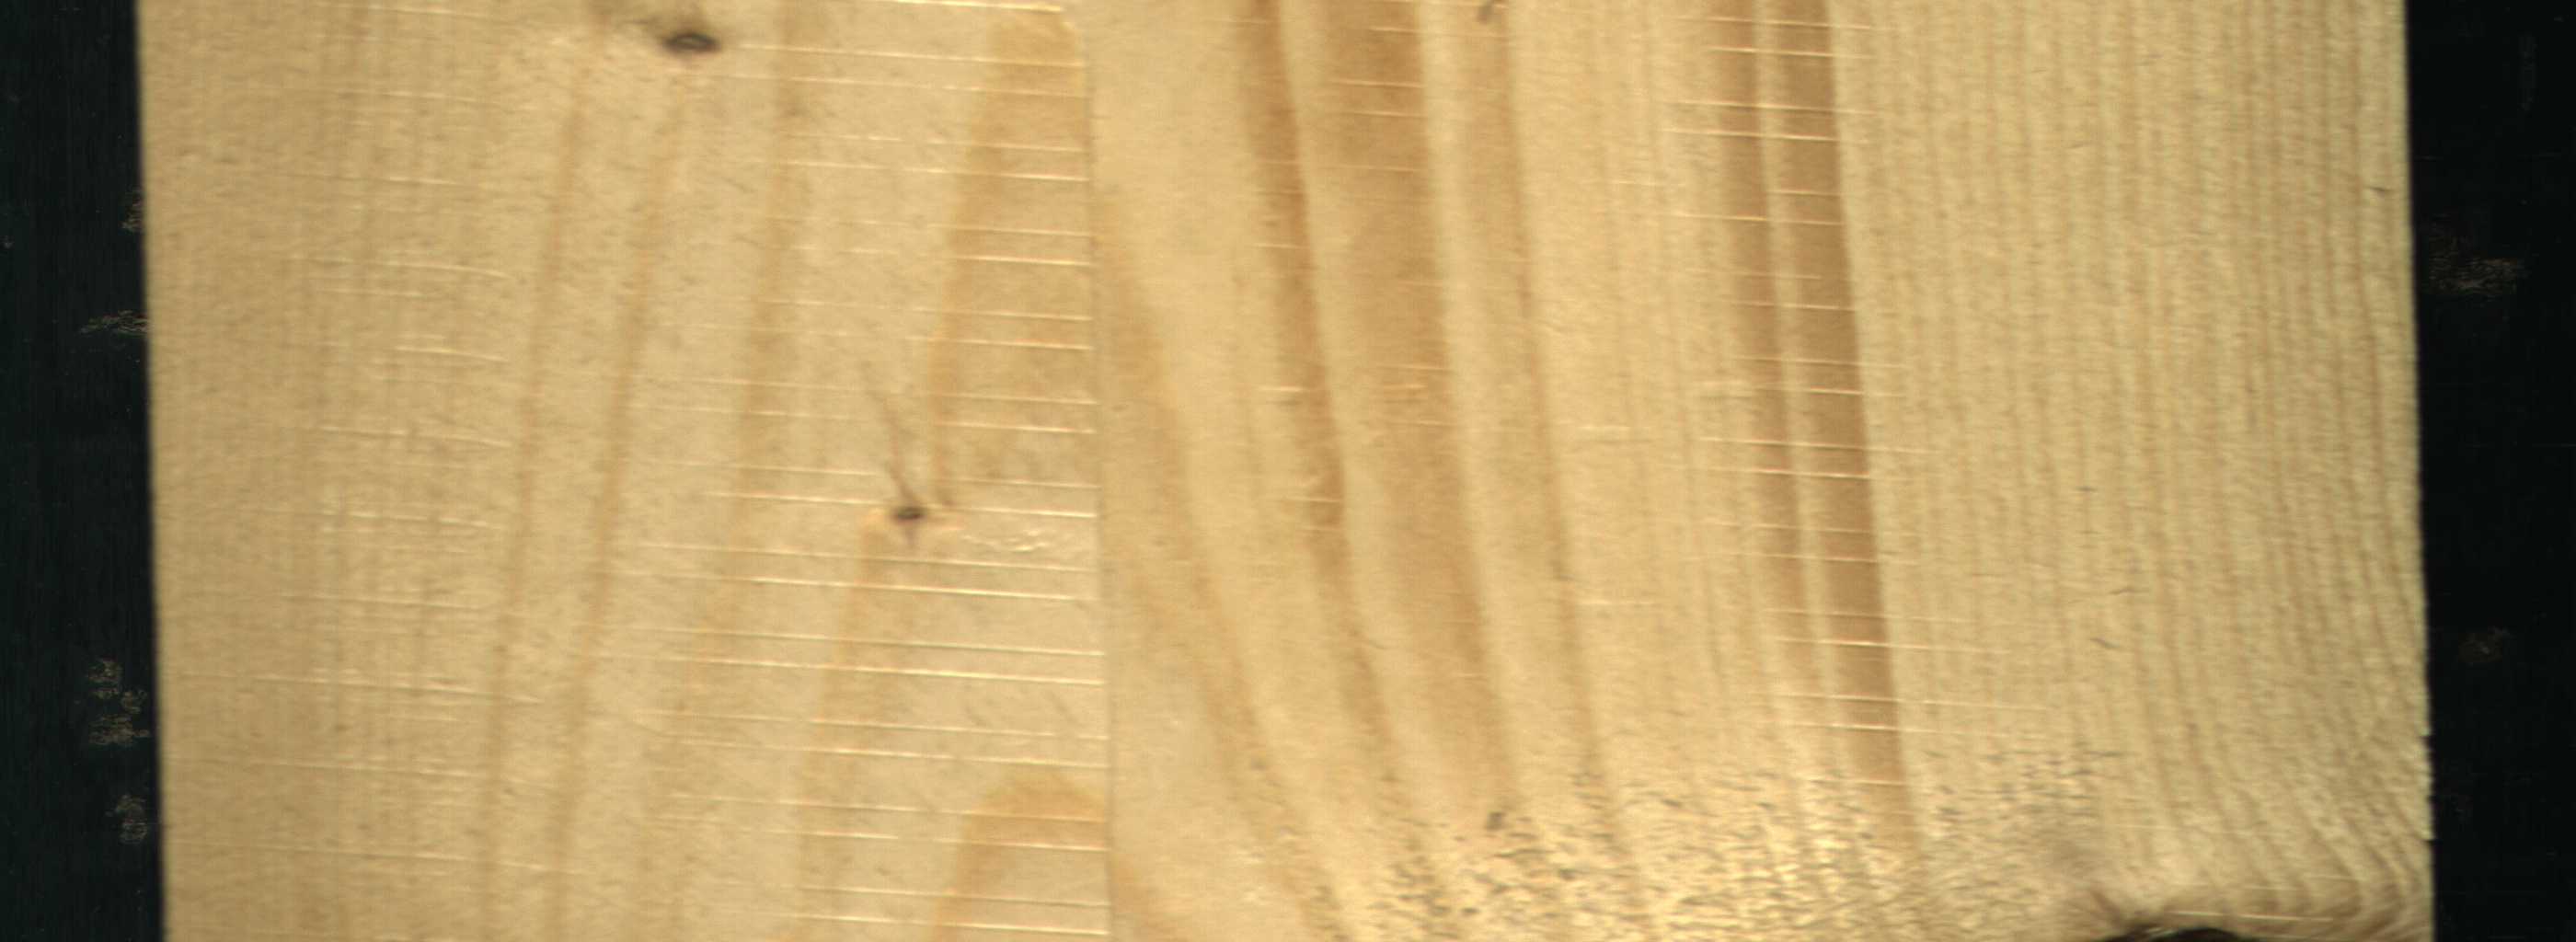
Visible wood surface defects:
Quartzity
Dead_Knot
Live_Knot
Live_Knot